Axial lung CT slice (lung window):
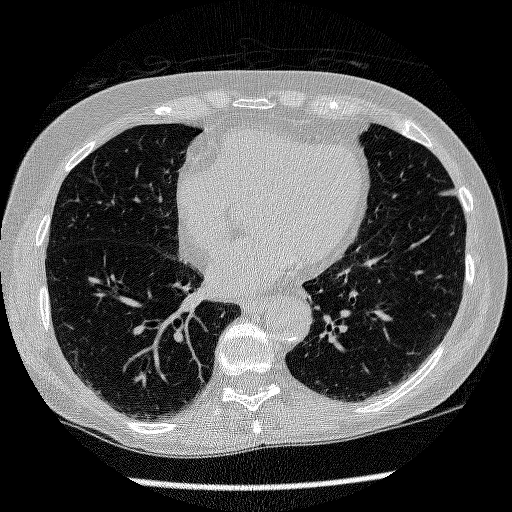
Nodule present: no